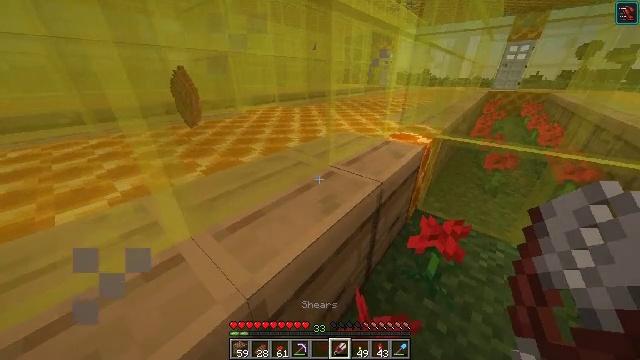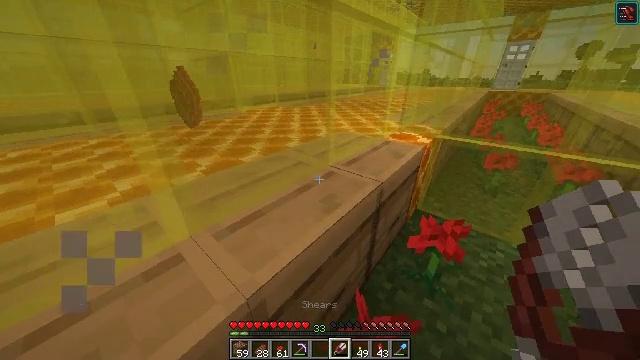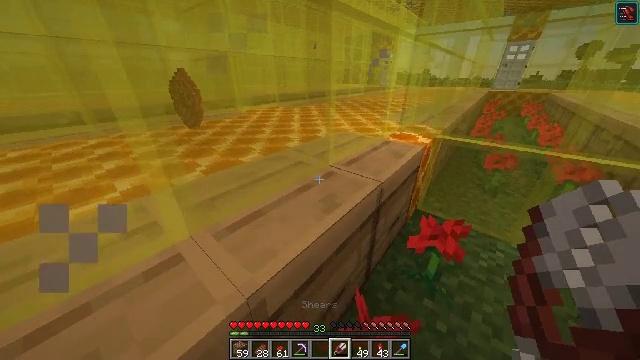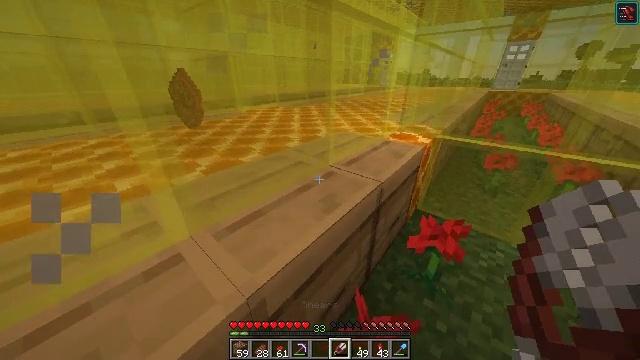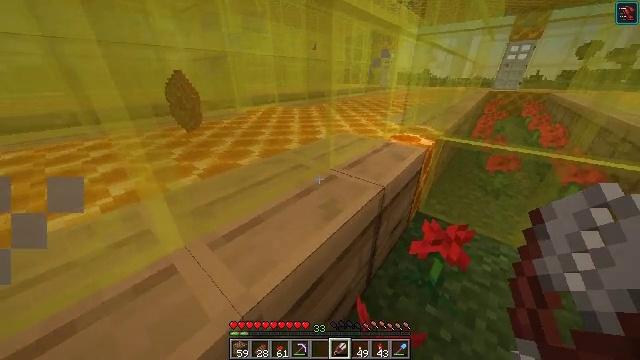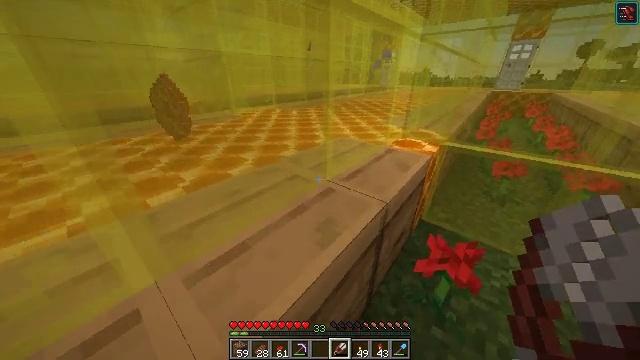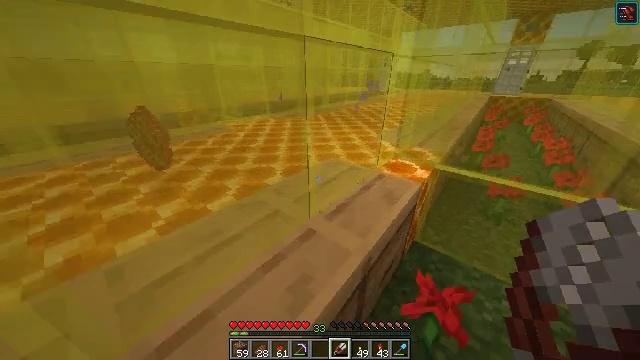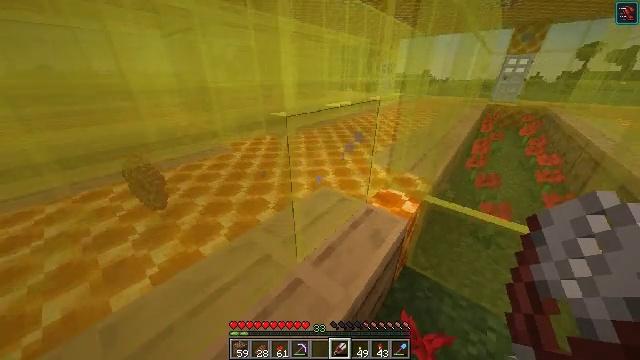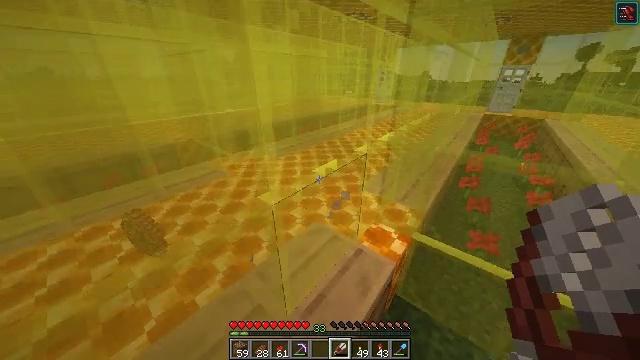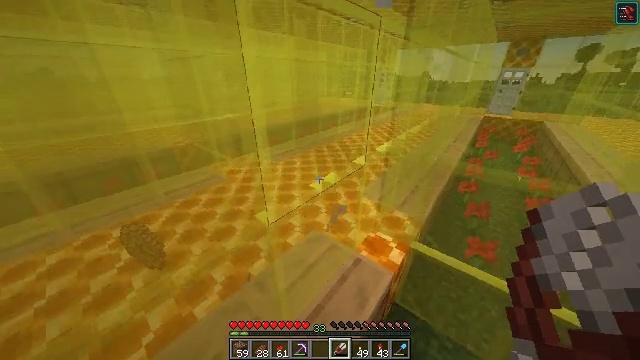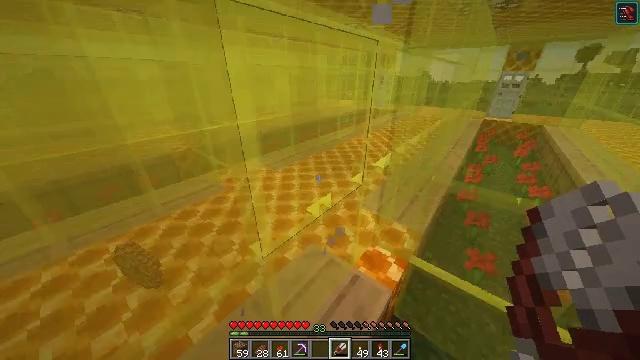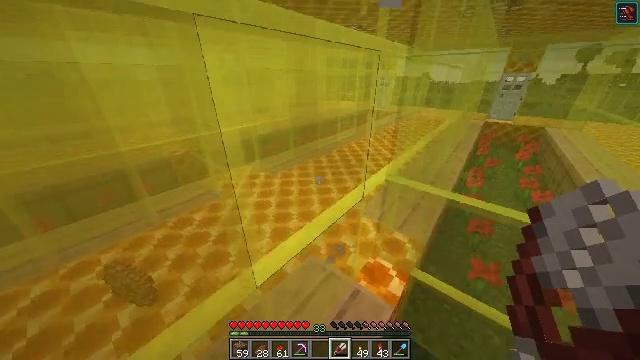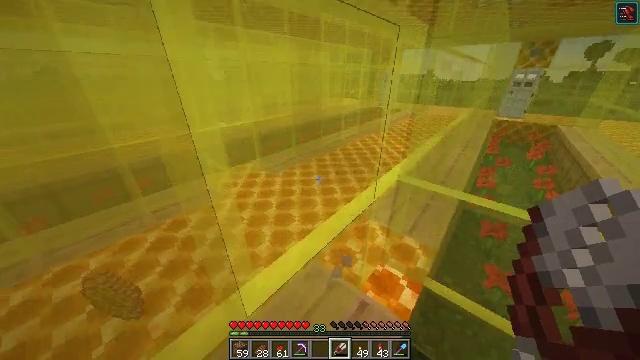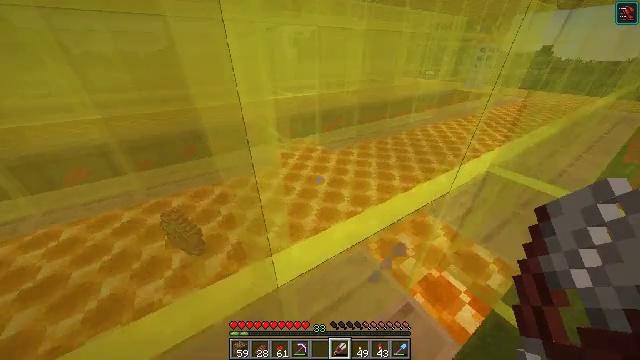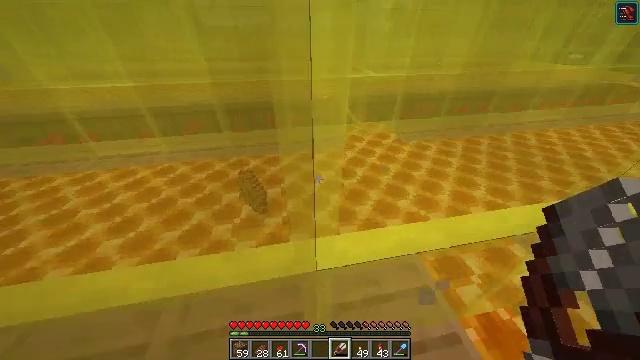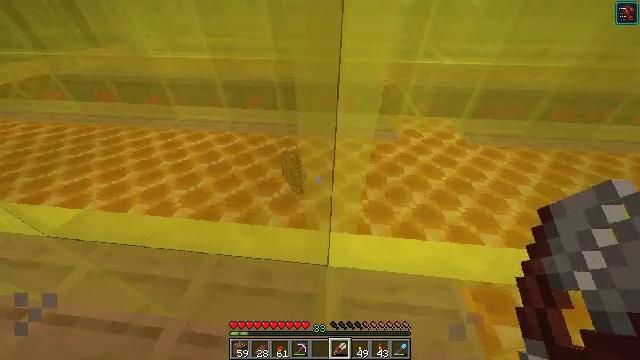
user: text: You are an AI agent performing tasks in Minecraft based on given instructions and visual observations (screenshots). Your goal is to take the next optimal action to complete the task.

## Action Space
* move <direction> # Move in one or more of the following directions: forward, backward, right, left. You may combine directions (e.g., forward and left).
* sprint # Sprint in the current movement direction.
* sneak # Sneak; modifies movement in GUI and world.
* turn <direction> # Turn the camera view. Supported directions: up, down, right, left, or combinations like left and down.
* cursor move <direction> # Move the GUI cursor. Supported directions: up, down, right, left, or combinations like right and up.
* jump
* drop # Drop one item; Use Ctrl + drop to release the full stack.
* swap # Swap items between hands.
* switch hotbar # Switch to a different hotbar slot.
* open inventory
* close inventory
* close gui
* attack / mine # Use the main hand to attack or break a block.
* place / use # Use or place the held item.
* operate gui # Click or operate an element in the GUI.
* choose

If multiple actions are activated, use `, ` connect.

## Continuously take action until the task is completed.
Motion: motion action
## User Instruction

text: Use 4 honeycombs to craft a honeycomb block.
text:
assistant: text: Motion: no_op
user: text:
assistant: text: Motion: no_op
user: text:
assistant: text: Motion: no_op
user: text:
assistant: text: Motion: move forward
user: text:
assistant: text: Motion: move forward
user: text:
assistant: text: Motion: move forward, jump
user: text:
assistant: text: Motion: move forward and move left, jump
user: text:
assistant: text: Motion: move forward and move left, jump
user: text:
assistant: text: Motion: move forward and move left
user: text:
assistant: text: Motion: move forward and move left
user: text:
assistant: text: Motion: move forward and move left
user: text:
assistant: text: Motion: move forward and move left
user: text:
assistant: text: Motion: move forward and move left, turn left and down
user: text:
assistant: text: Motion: move left, turn left and down
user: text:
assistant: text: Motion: turn left and down
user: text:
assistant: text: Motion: turn left and down
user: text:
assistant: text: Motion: turn left and up
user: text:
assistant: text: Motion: no_op
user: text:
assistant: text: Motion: turn right and down
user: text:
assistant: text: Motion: no_op
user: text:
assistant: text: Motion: turn left
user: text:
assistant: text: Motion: turn left
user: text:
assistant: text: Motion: turn left and up
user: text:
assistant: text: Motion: turn left and up
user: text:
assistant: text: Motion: move forward
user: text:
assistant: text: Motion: move forward
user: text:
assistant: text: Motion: move forward
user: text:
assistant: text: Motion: move forward
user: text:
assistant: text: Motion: move forward
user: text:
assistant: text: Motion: move forward